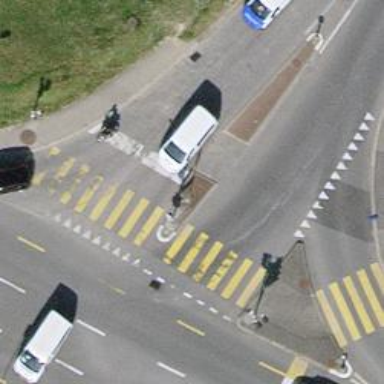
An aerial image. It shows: Road crossing with traffic signals.